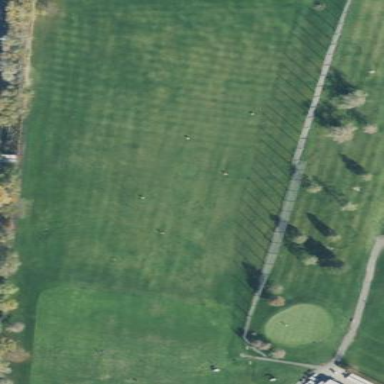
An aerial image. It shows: Grassy area used as driving range for golf.